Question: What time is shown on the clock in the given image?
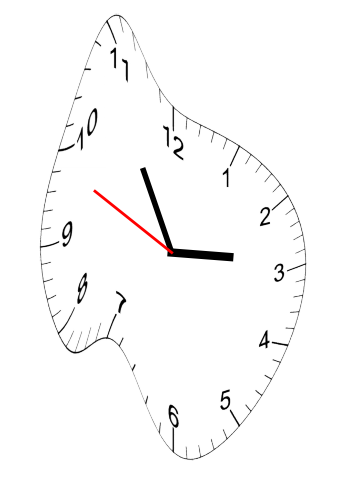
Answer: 02:54:49